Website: home-depot
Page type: payment
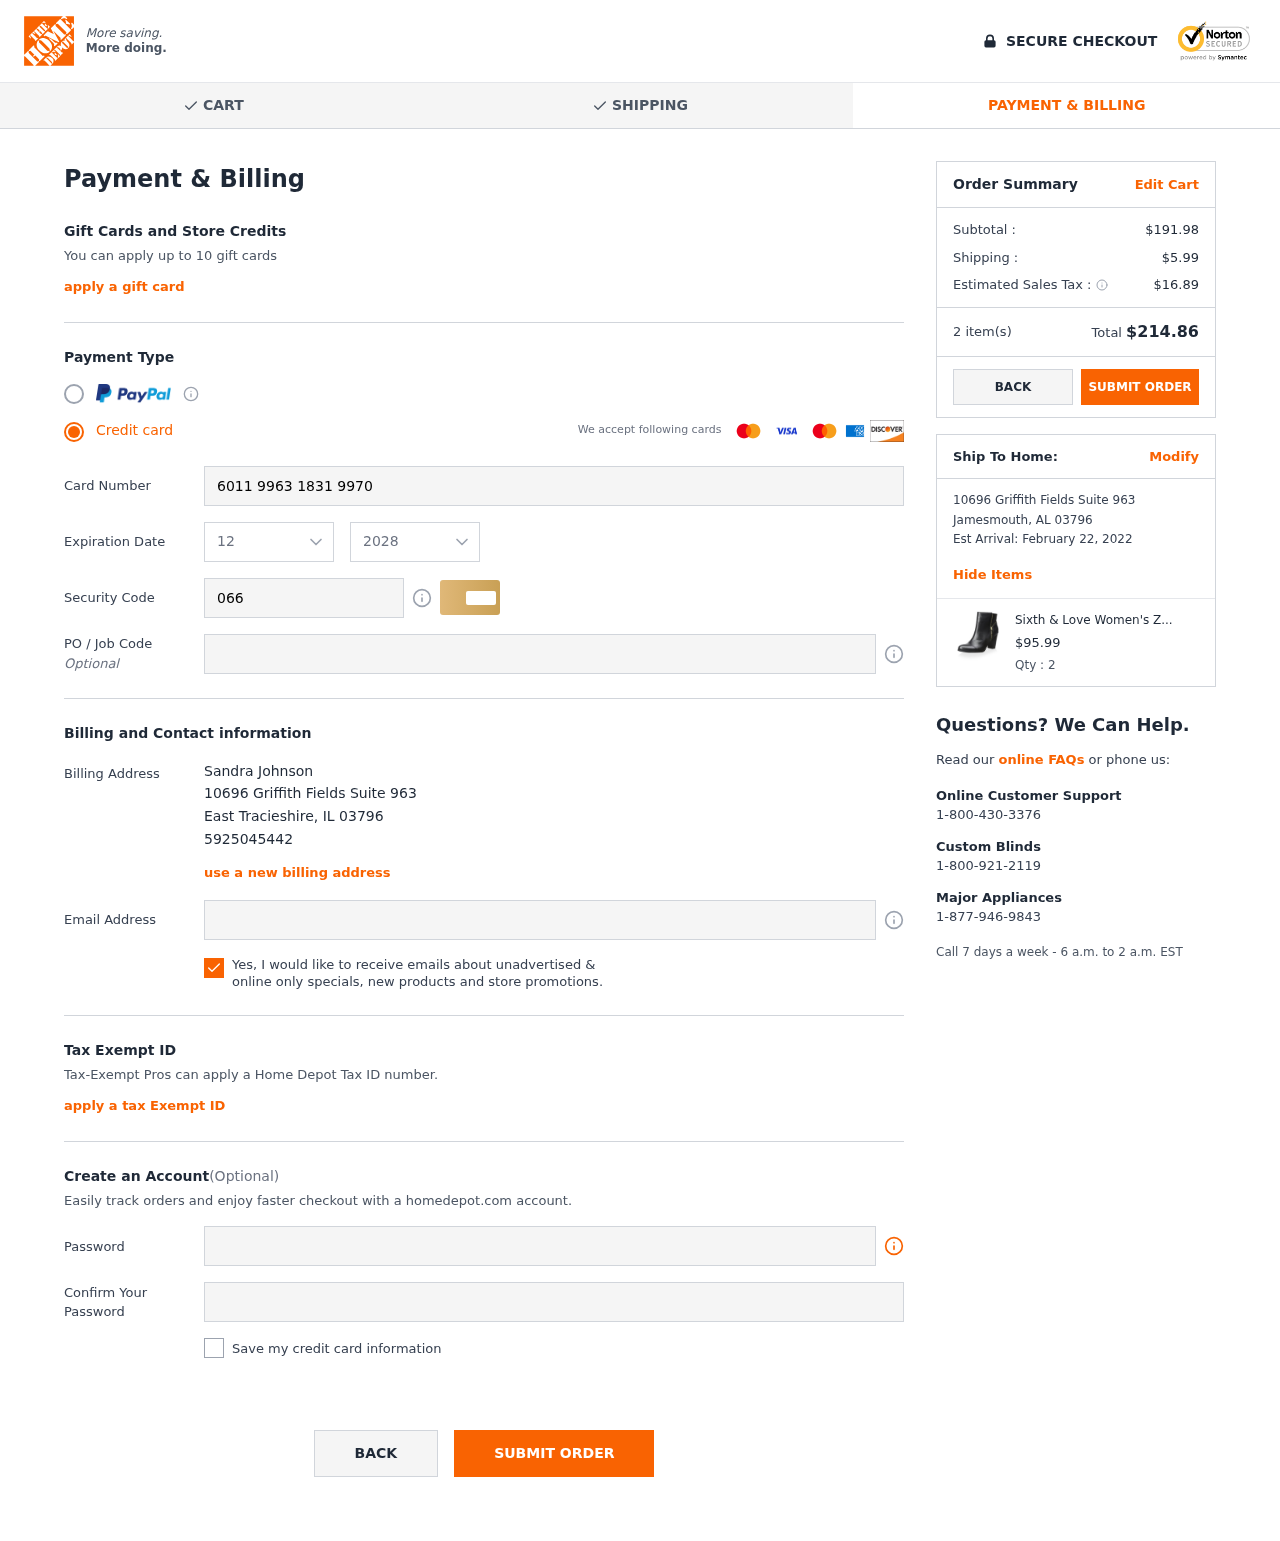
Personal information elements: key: PII_CARD_CVV
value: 066
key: PII_CARD_EXPIRY_MONTH
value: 12
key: PII_CARD_EXPIRY_YEAR
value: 28
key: PII_CARD_NUMBER
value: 6011 9963 1831 9970
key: PII_CITY
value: East Tracieshire
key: PII_CITY2
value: Jamesmouth
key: PII_EMAIL
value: sandra.johnson@yahoo.com
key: PII_FULLNAME
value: Sandra Johnson
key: PII_PHONE
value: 5925045442
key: PII_POSTCODE
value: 03796
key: PII_POSTCODE2
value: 03796
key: PII_STATE_ABBR
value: IL
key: PII_STATE_ABBR2
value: AL
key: PII_STREET
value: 10696 Griffith Fields Suite 963
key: PII_STREET2
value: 10696 Griffith Fields Suite 963
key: PII_POSTCODE_FULL
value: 03796
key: PII_POSTCODE_NUMERIC
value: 3796
Product elements: key: PRODUCT1_NAME
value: Sixth & Love Women's Zip Bootie, Black, 5.5 M US
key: PRODUCT1_PRICE
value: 95.99
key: PRODUCT1_QUANTITY
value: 2
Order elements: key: ORDER_SUBTOTAL
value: $191.98
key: ORDER_SHIPPING_COST
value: $5.99
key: ORDER_TAX
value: $16.89
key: ORDER_NUM_ITEMS
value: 2 item(s)
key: ORDER_TOTAL
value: $214.86
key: ORDER_DELIVERY_DATE
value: February 22, 2022